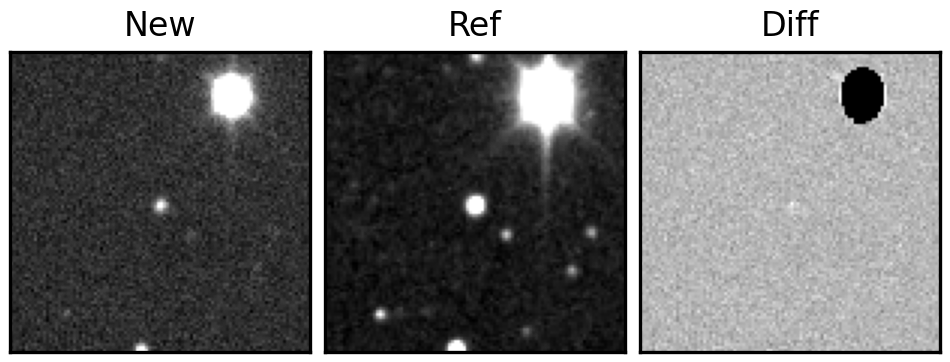
Label: real